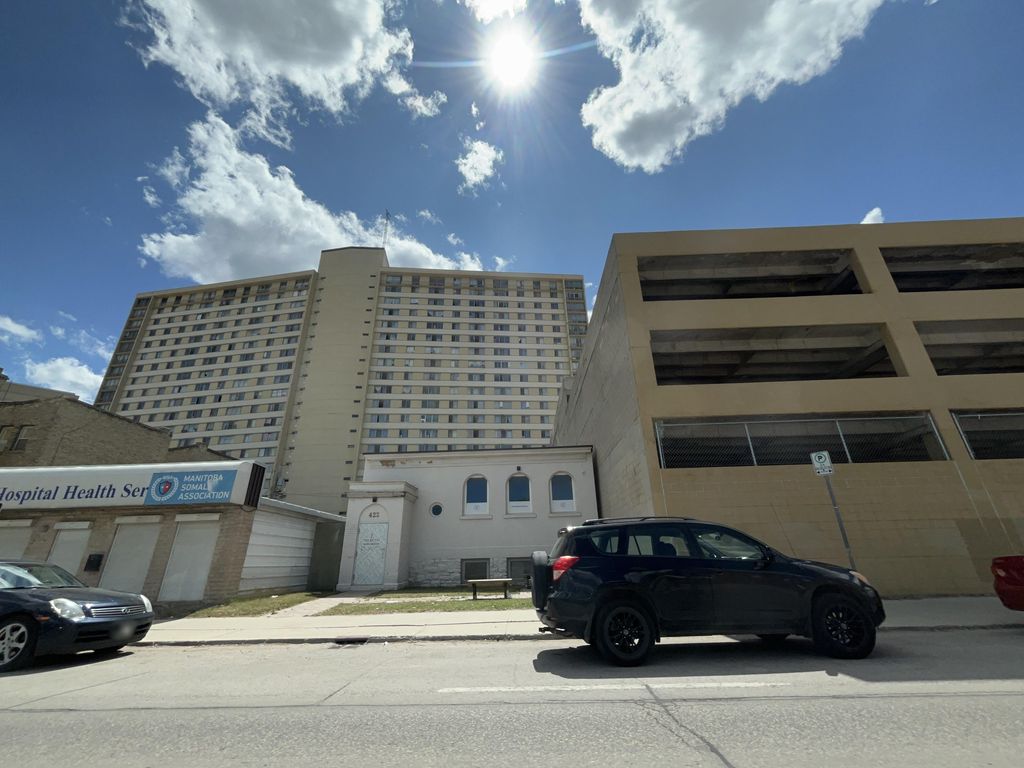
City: winnipeg